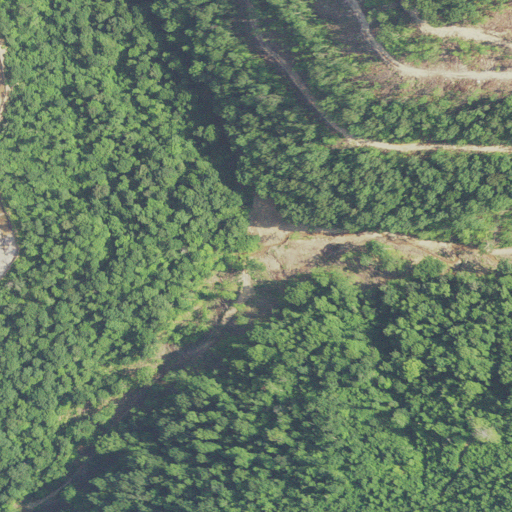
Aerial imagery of valley in West Virginia named Sauls Camp Hollow containing deciduous forest and grassland